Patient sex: M
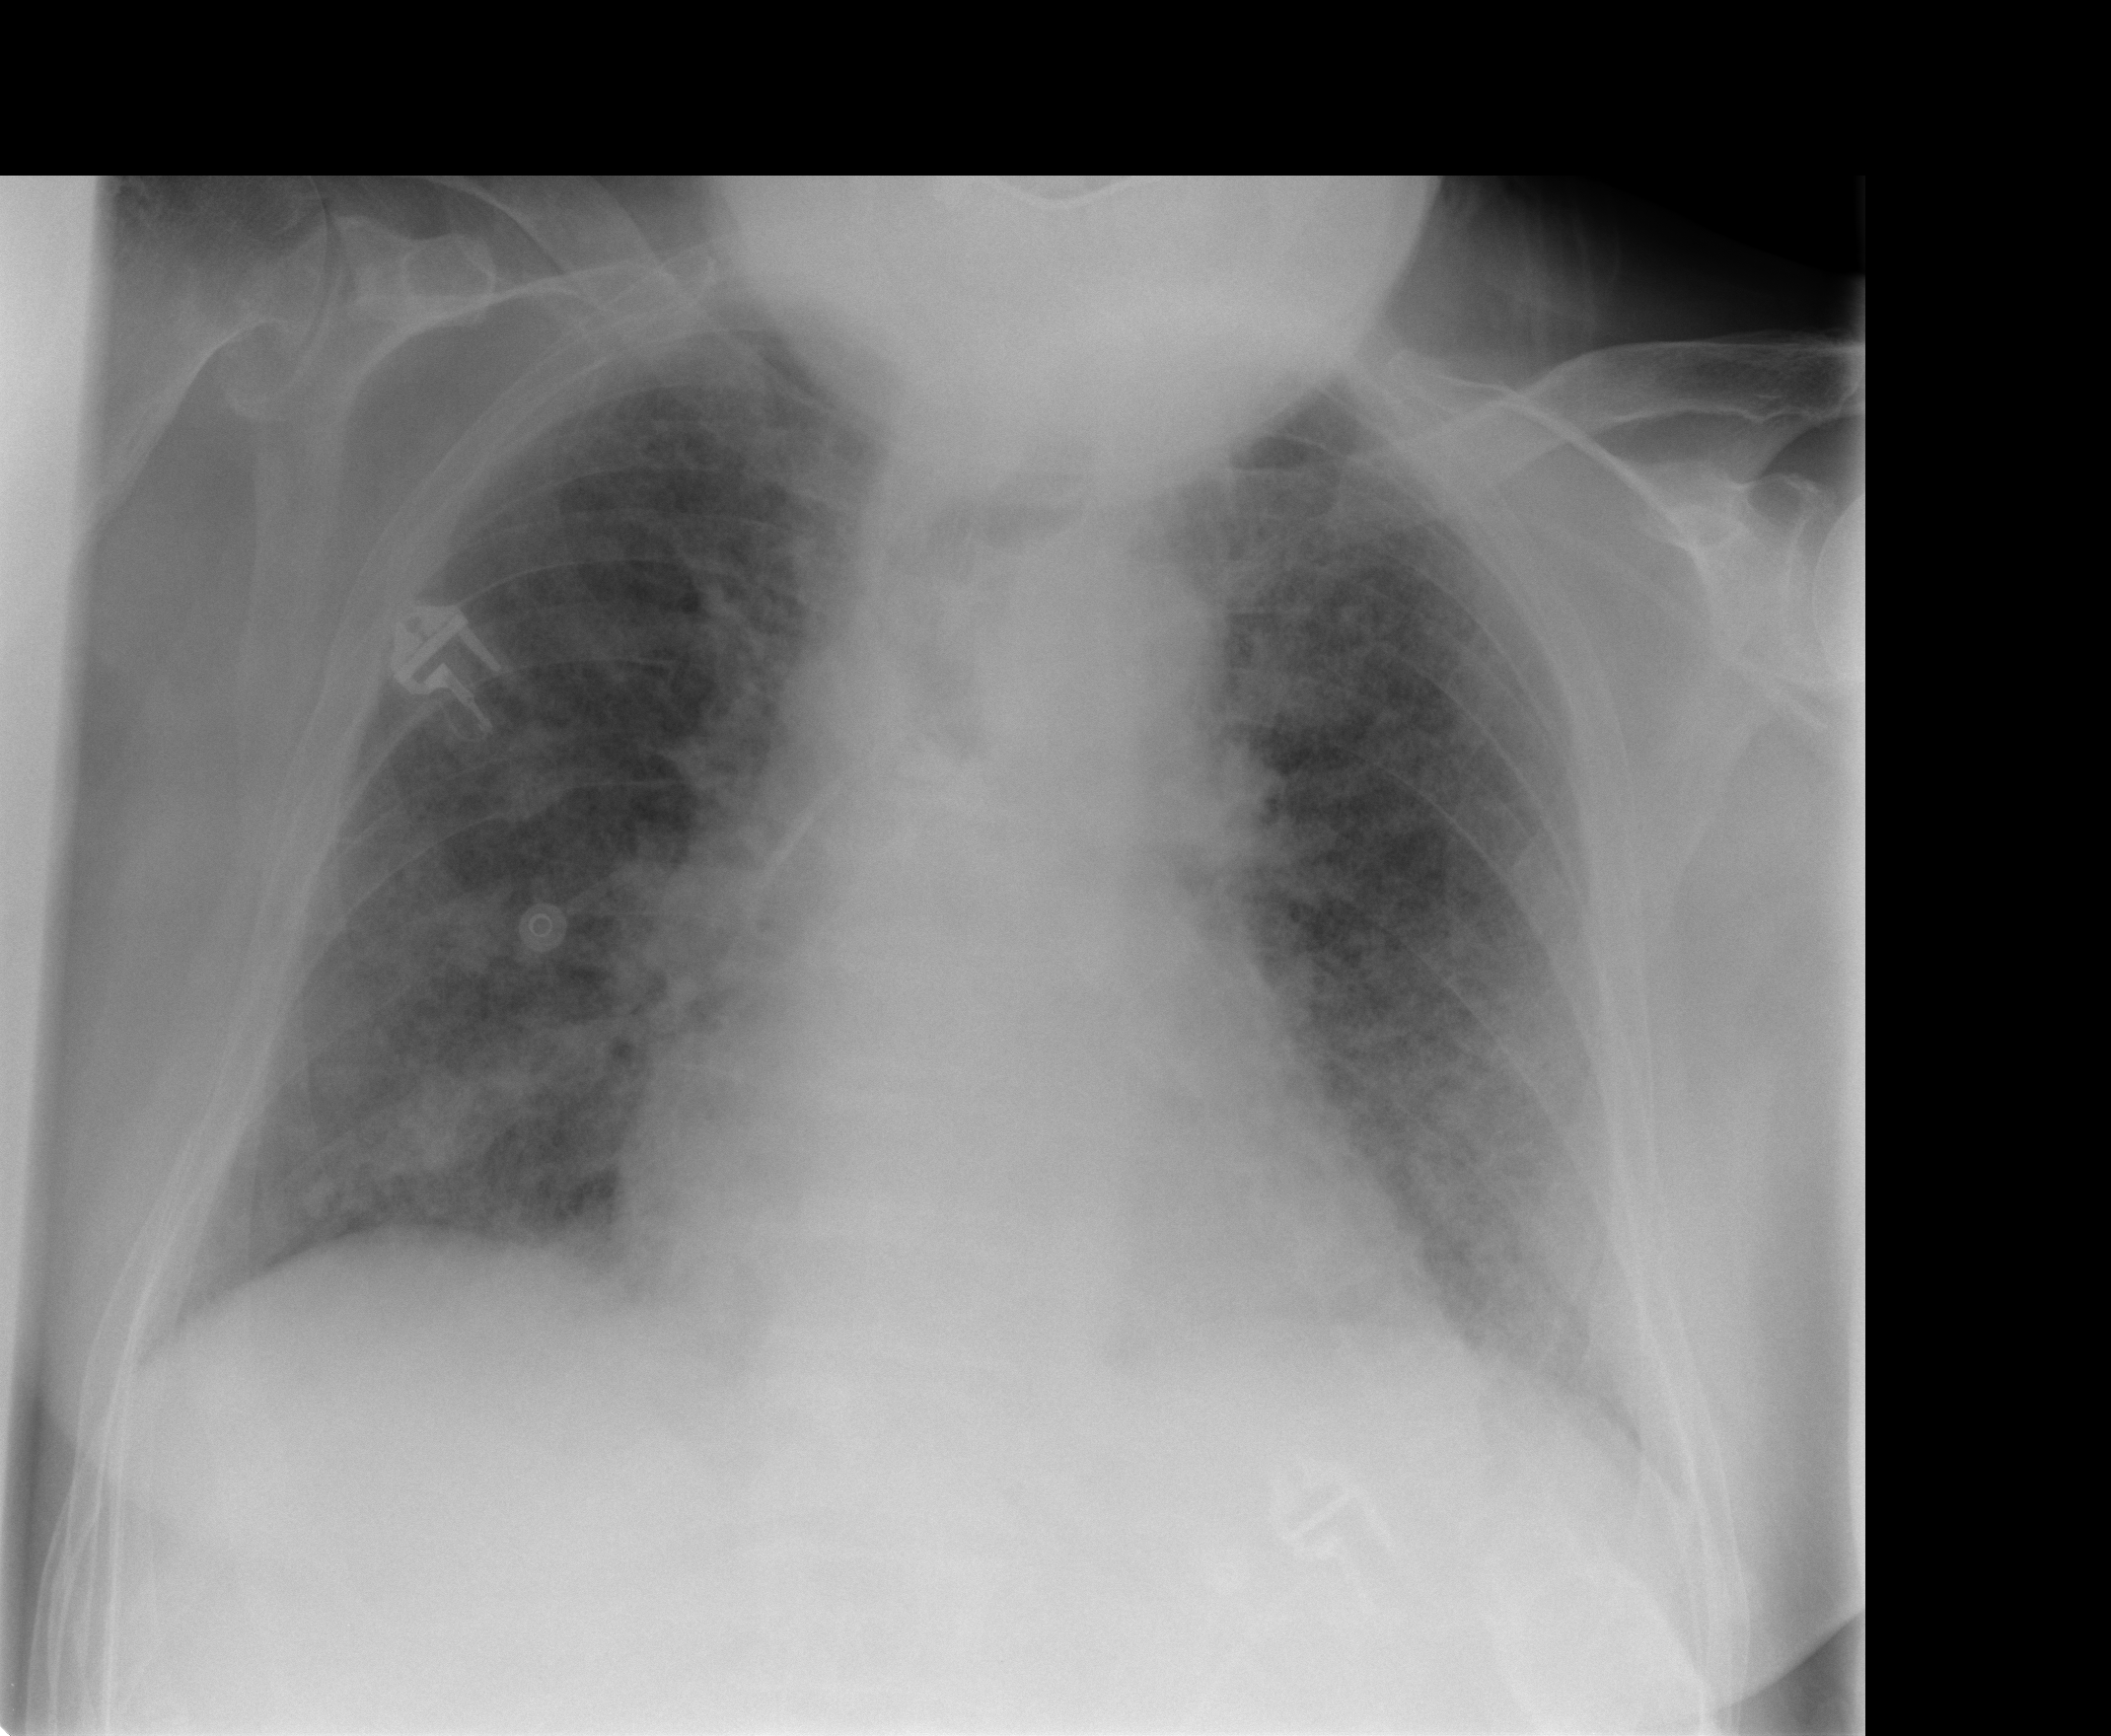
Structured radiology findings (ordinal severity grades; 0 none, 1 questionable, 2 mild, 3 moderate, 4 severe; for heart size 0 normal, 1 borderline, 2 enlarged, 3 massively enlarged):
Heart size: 2
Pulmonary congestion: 3
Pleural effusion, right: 1
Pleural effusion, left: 2
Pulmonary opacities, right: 2
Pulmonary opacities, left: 2
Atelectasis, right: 2
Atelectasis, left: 2